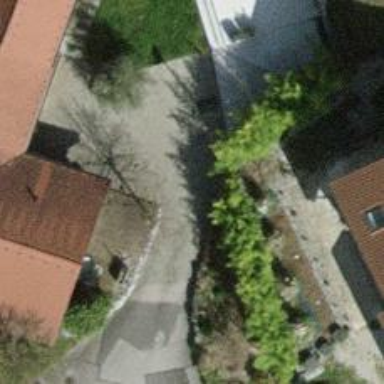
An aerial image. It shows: Driveway leading to service road.